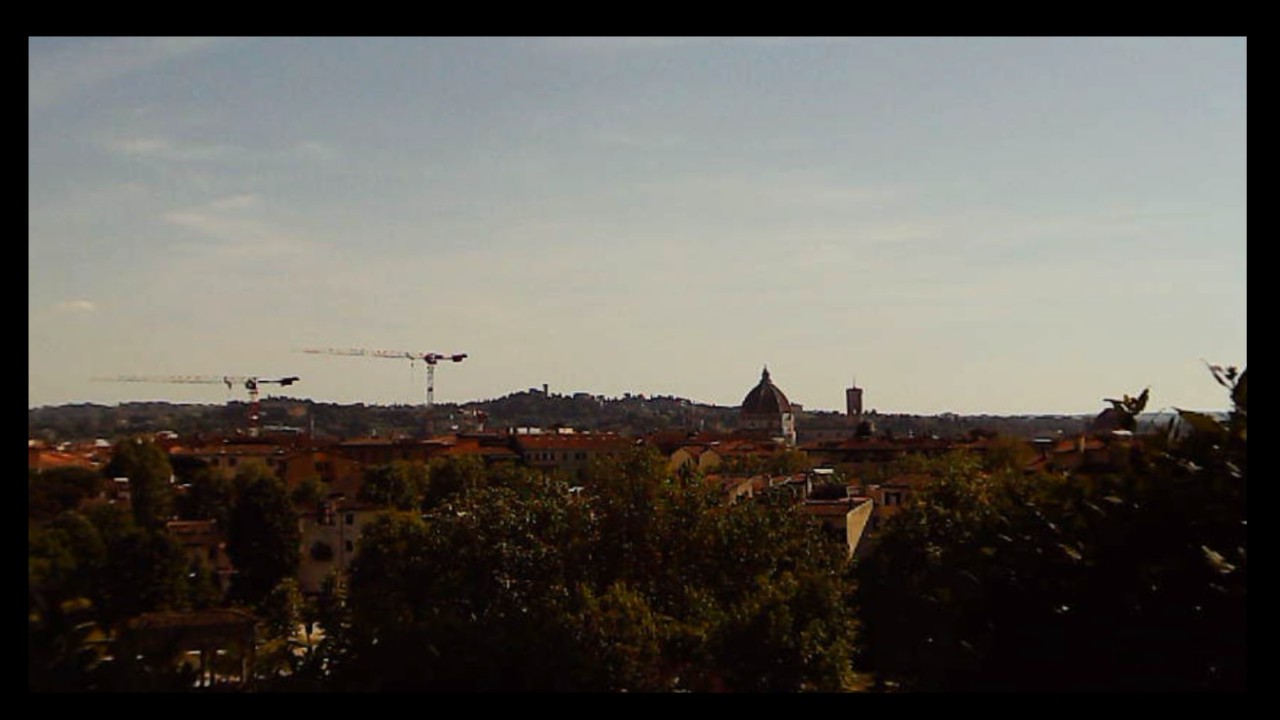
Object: DarwinFPV cineape20